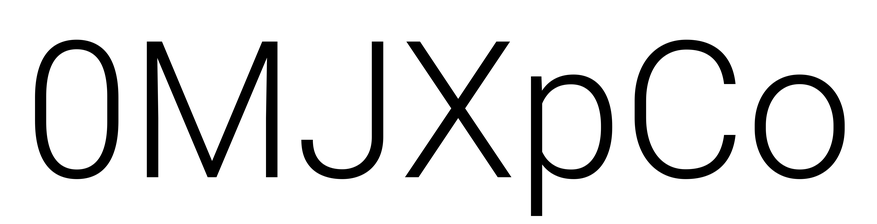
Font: Roboto_Light